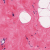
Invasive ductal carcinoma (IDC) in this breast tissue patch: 0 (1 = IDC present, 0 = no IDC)